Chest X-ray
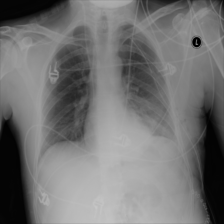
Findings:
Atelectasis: positive
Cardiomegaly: negative
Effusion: negative
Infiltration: negative
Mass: negative
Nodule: negative
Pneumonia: negative
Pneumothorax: negative
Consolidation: negative
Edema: negative
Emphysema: negative
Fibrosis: negative
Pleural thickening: negative
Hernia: negative